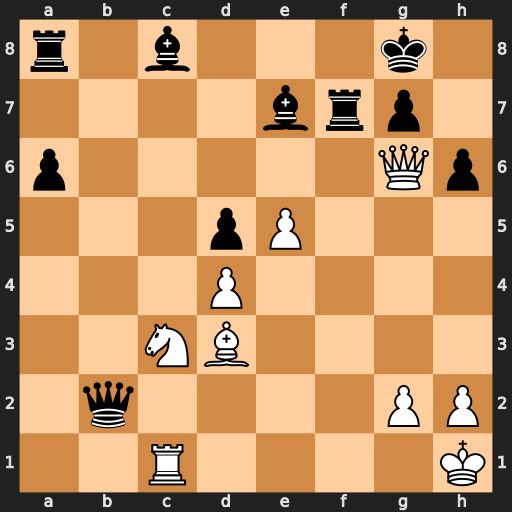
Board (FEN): r1b3k1/4brp1/p5Qp/3pP3/3P4/2NB4/1q4PP/2R4K
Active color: w
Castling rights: -
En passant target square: -
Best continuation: Qh7+ Kf8 Qh8#